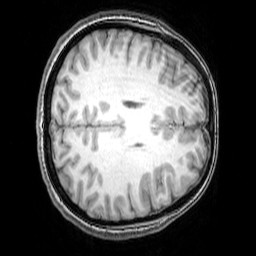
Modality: T1w
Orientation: axial
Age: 21
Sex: female
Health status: healthy
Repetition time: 0.081 s
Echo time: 0.037 s